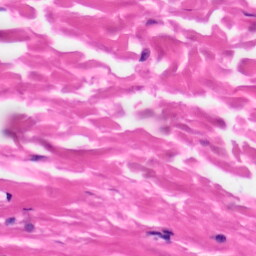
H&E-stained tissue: Skin